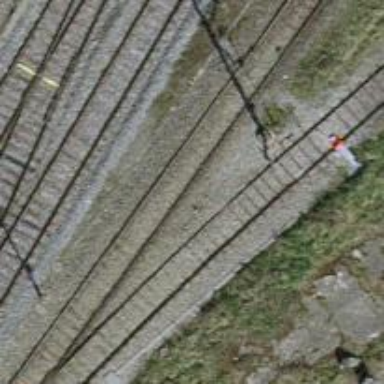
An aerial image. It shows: Railway spur track with electrified contact lines.